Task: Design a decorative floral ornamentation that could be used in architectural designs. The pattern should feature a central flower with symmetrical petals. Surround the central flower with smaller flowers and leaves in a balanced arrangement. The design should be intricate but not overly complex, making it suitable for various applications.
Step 515:
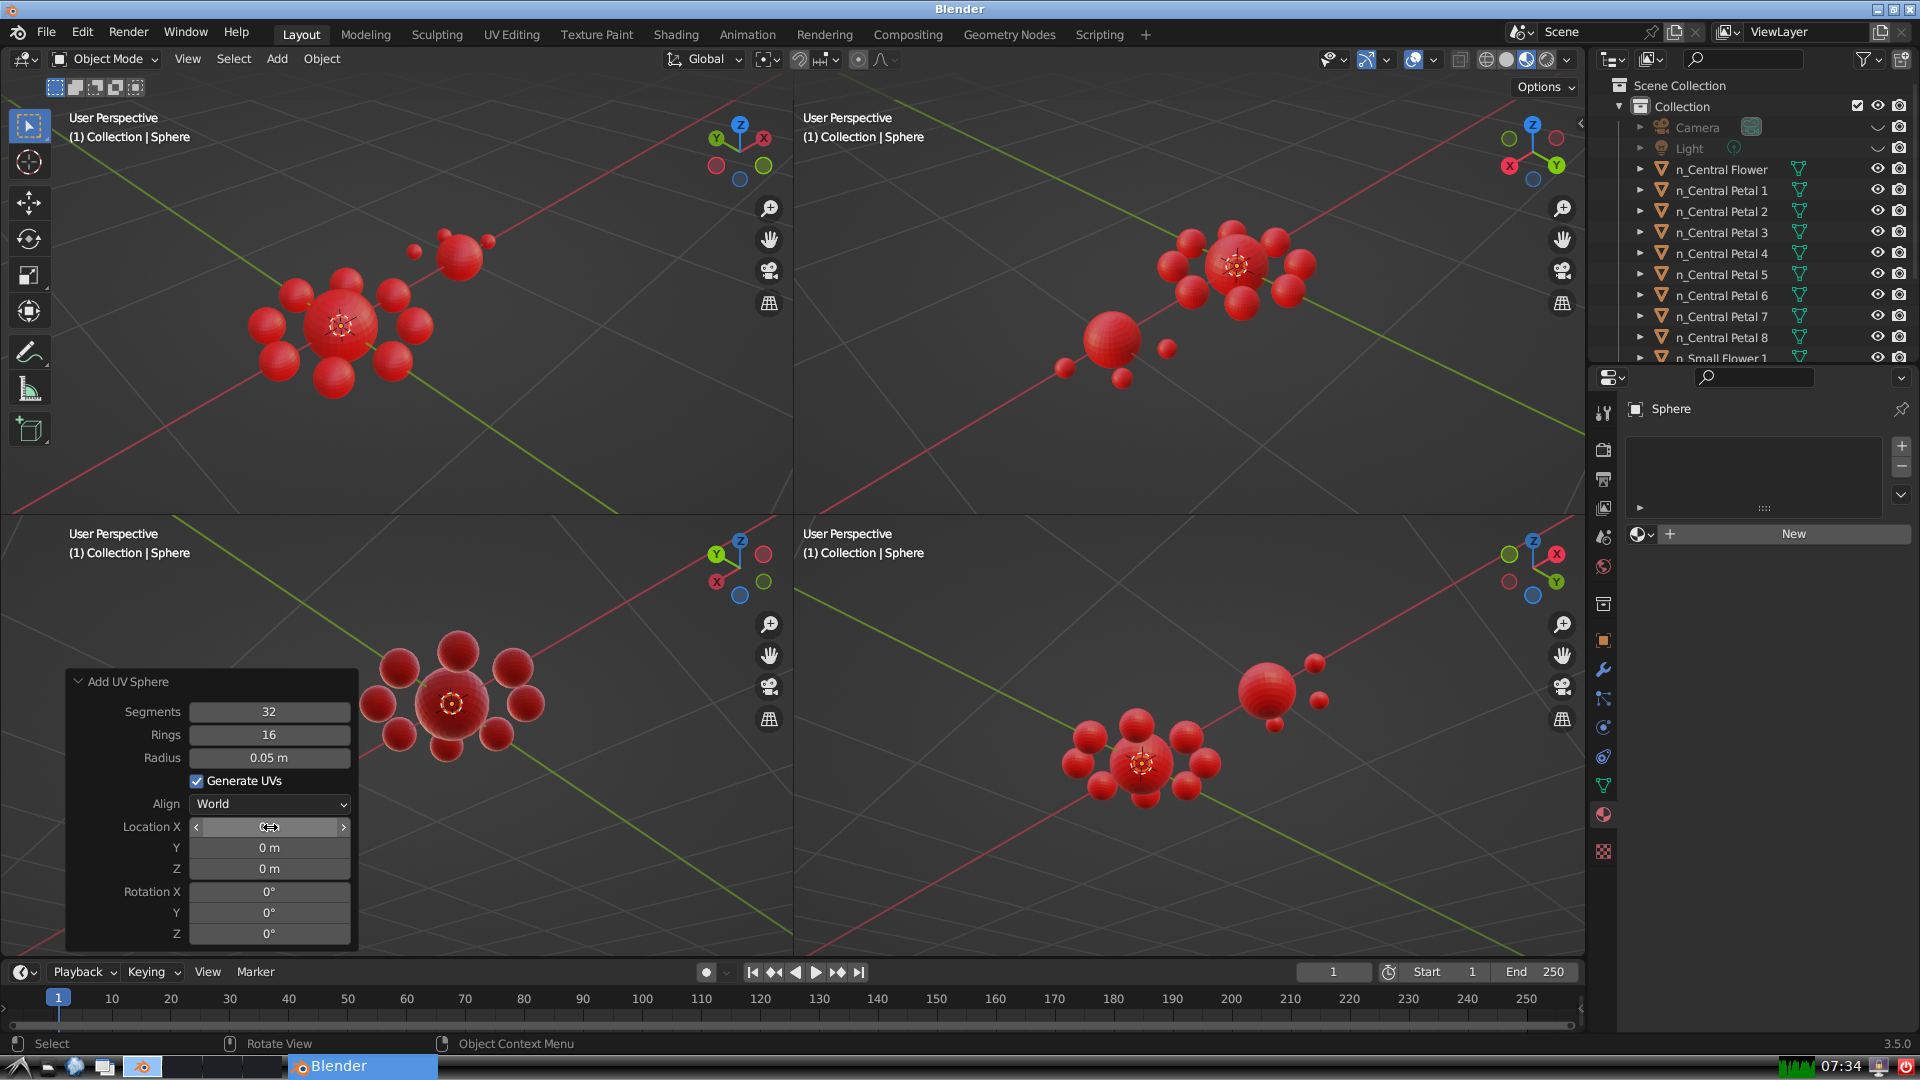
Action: click: no